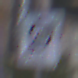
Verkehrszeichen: EndeZone20
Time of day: MorningAfternoon
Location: Outdoor (Urban)
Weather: PartlyCloudy
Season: NotSpecified
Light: Natural